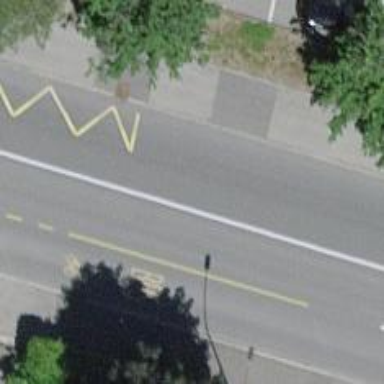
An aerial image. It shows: Primary highway with asphalt surface. It also has lane for cyclists on both sides.